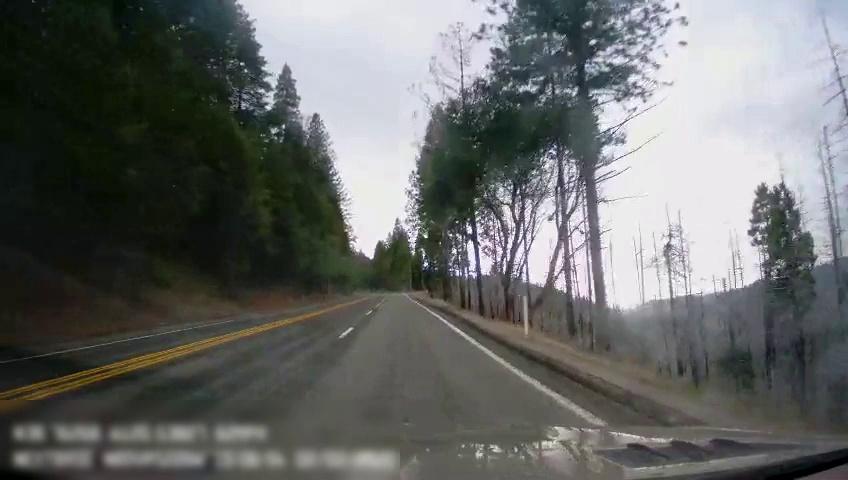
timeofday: Day
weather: Cloudy
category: Drivable Space
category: Lanes | Opposite Lane
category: Lanes | Opposite Lane
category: Lanes | Alternate Lane
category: Lanes | Current Lane
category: Lanes | Current Lane